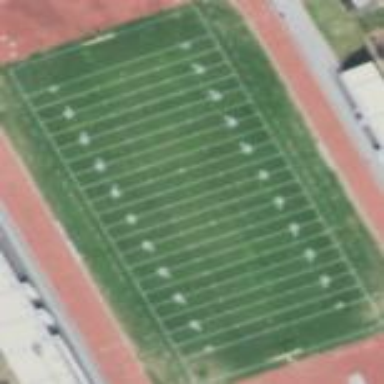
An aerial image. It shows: American football pitch for leisure and sport activities.